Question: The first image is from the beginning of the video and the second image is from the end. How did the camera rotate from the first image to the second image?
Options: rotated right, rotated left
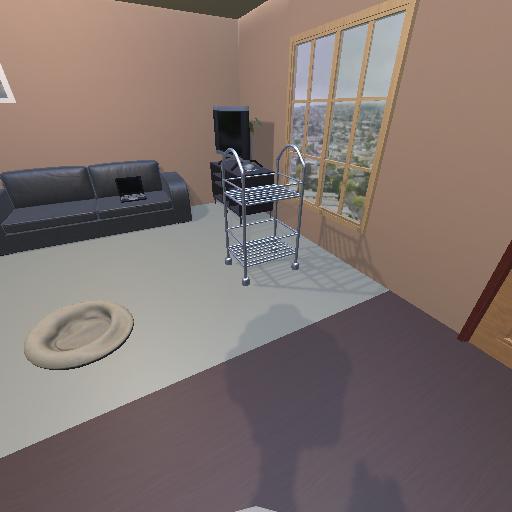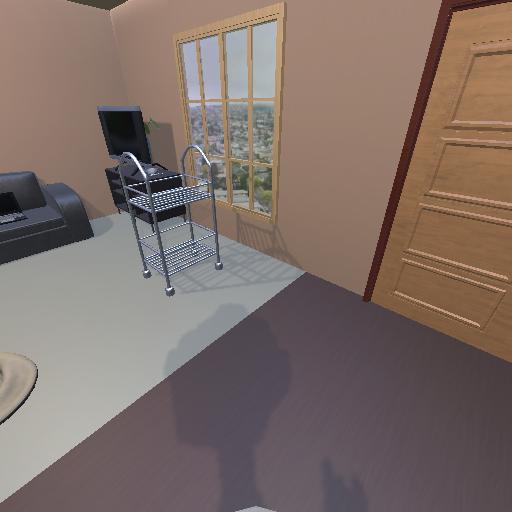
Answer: rotated right